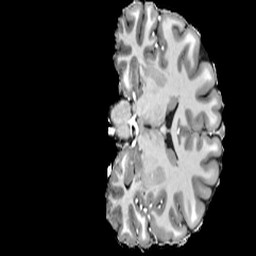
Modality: T1w
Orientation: coronal
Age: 22
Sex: male
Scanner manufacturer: siemens
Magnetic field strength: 6.98 T
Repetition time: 6 s
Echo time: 0.00302 s